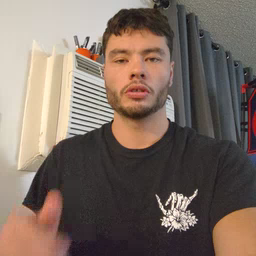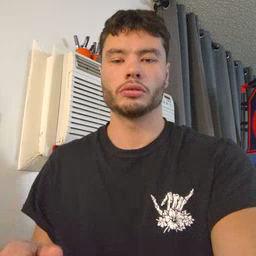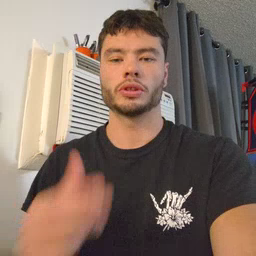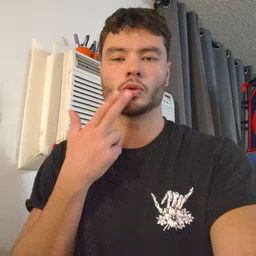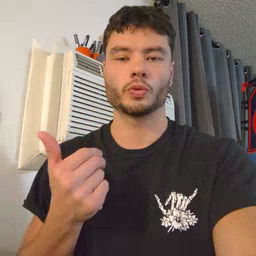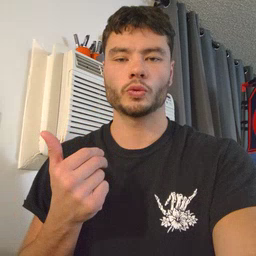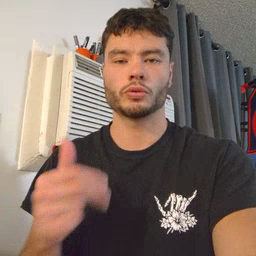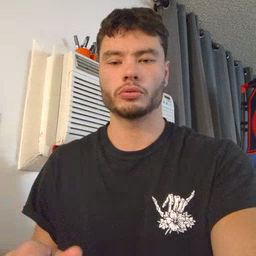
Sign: cute